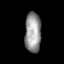
Tissue: skin
Cell type: Epithelial cells
Senescence score: 0.2009
Nuclear area (px): 643
Mean DAPI intensity: 148.493